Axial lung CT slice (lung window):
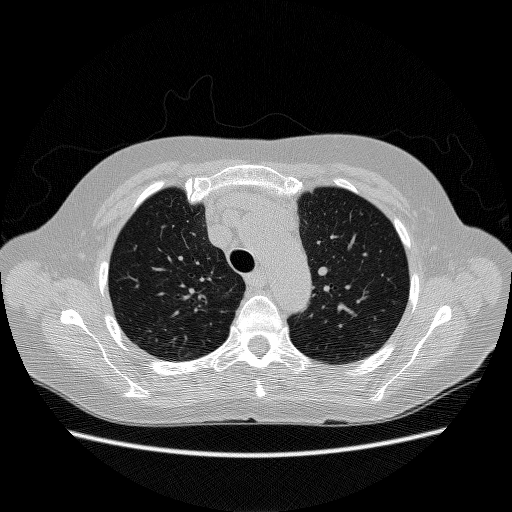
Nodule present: no